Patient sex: M
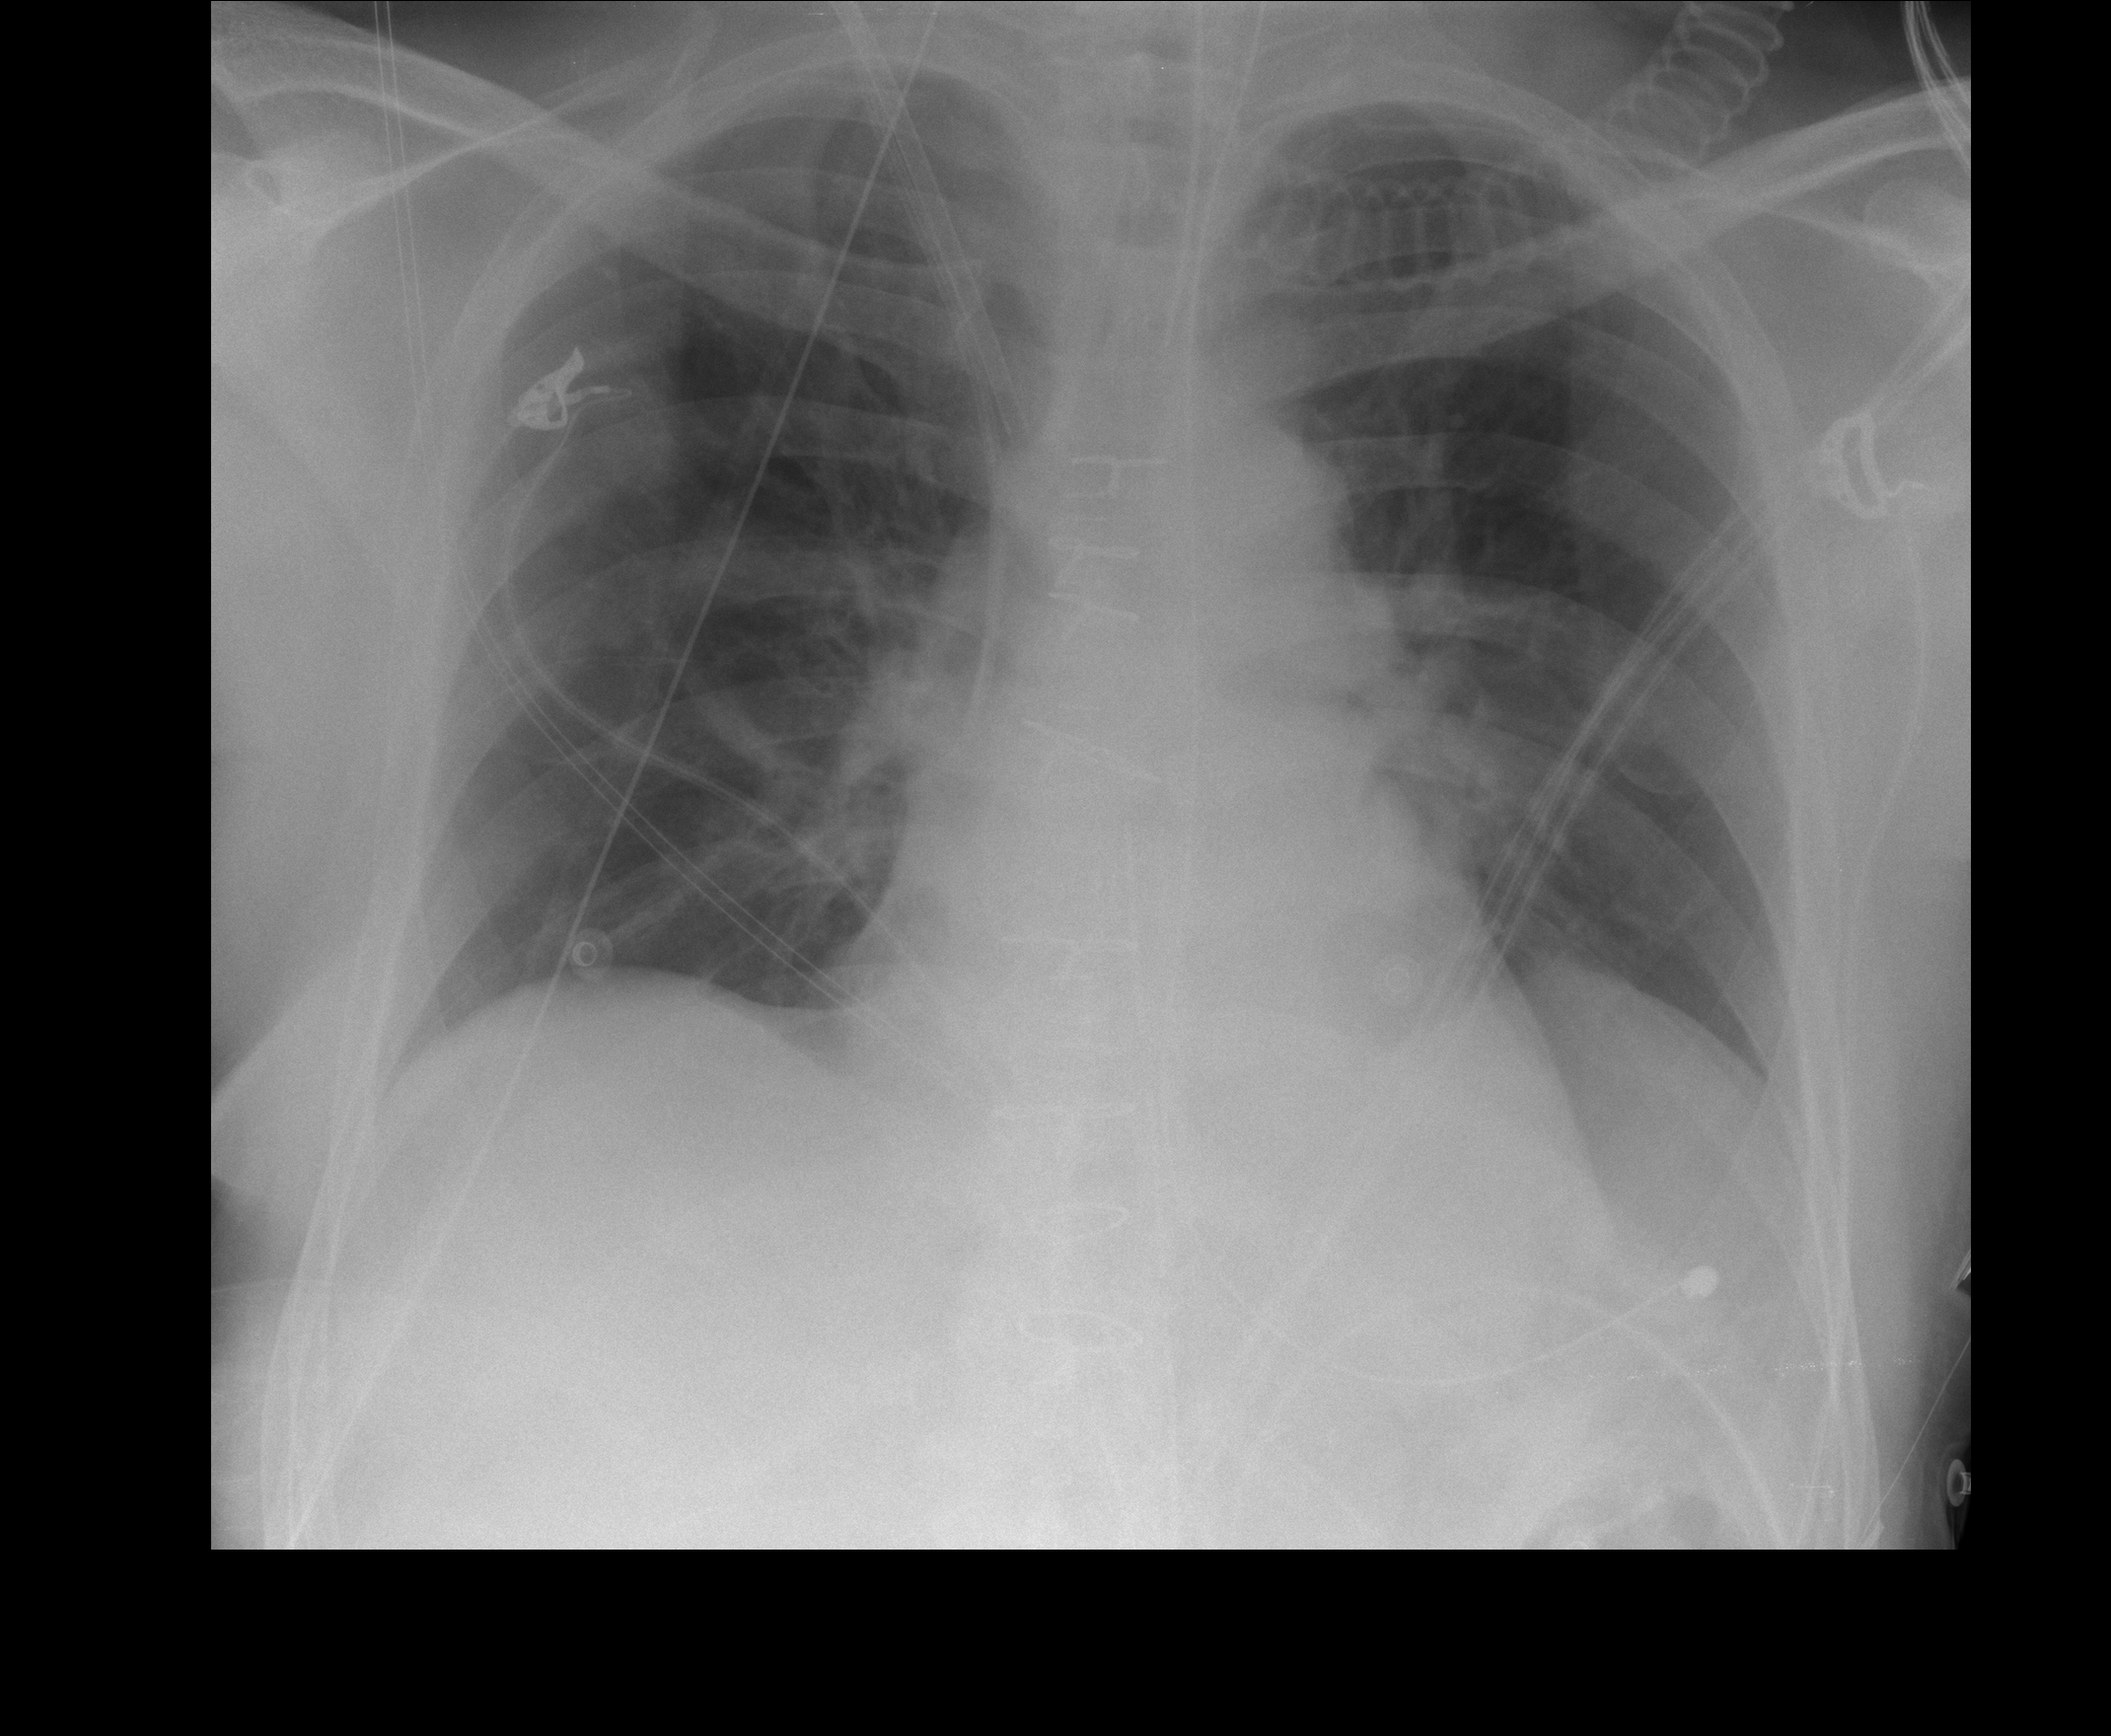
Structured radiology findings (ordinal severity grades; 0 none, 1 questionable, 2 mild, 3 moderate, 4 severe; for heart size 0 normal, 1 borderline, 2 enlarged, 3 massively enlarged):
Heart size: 1
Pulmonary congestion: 1
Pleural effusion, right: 0
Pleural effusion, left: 0
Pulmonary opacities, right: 0
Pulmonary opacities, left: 0
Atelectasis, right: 2
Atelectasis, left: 0